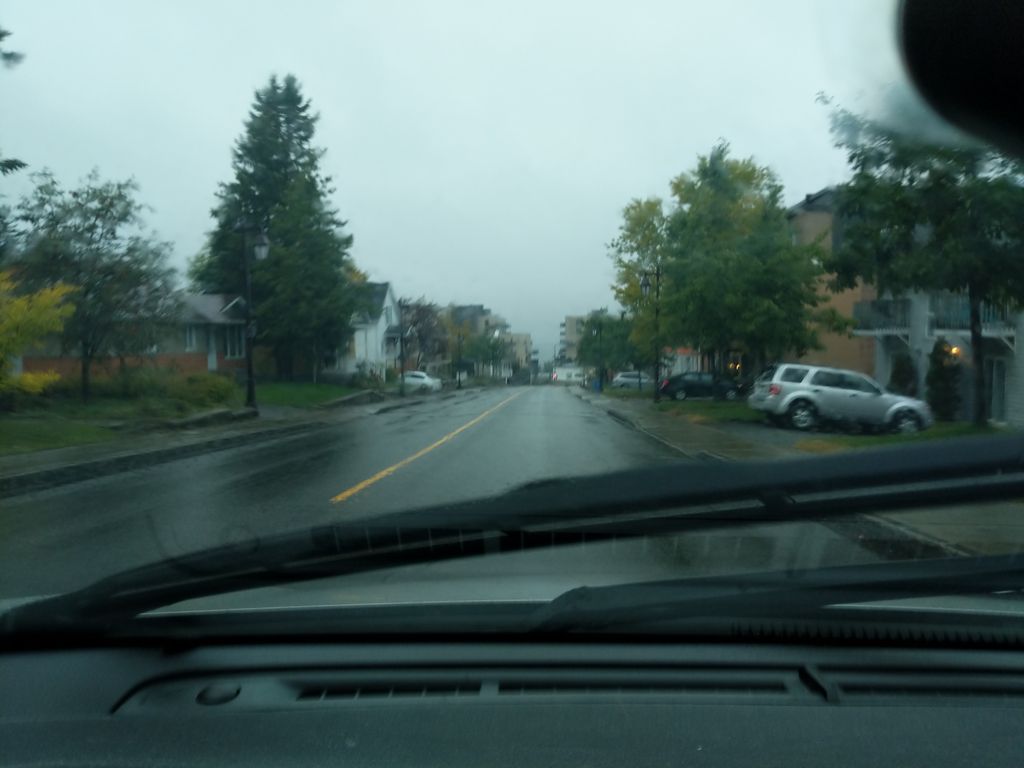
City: quebec_city